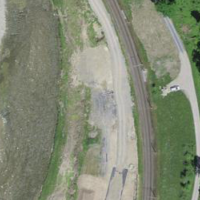
EUNIS habitat code: 24
Species observed at this site:
Pseudochorthippus parallelus
Chorthippus biguttulus
Gomphocerippus rufus